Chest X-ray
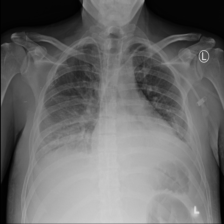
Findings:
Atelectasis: negative
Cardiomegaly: negative
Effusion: positive
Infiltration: negative
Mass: negative
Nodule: negative
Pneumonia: negative
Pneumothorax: negative
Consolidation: negative
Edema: negative
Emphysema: negative
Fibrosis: negative
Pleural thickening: negative
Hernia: negative